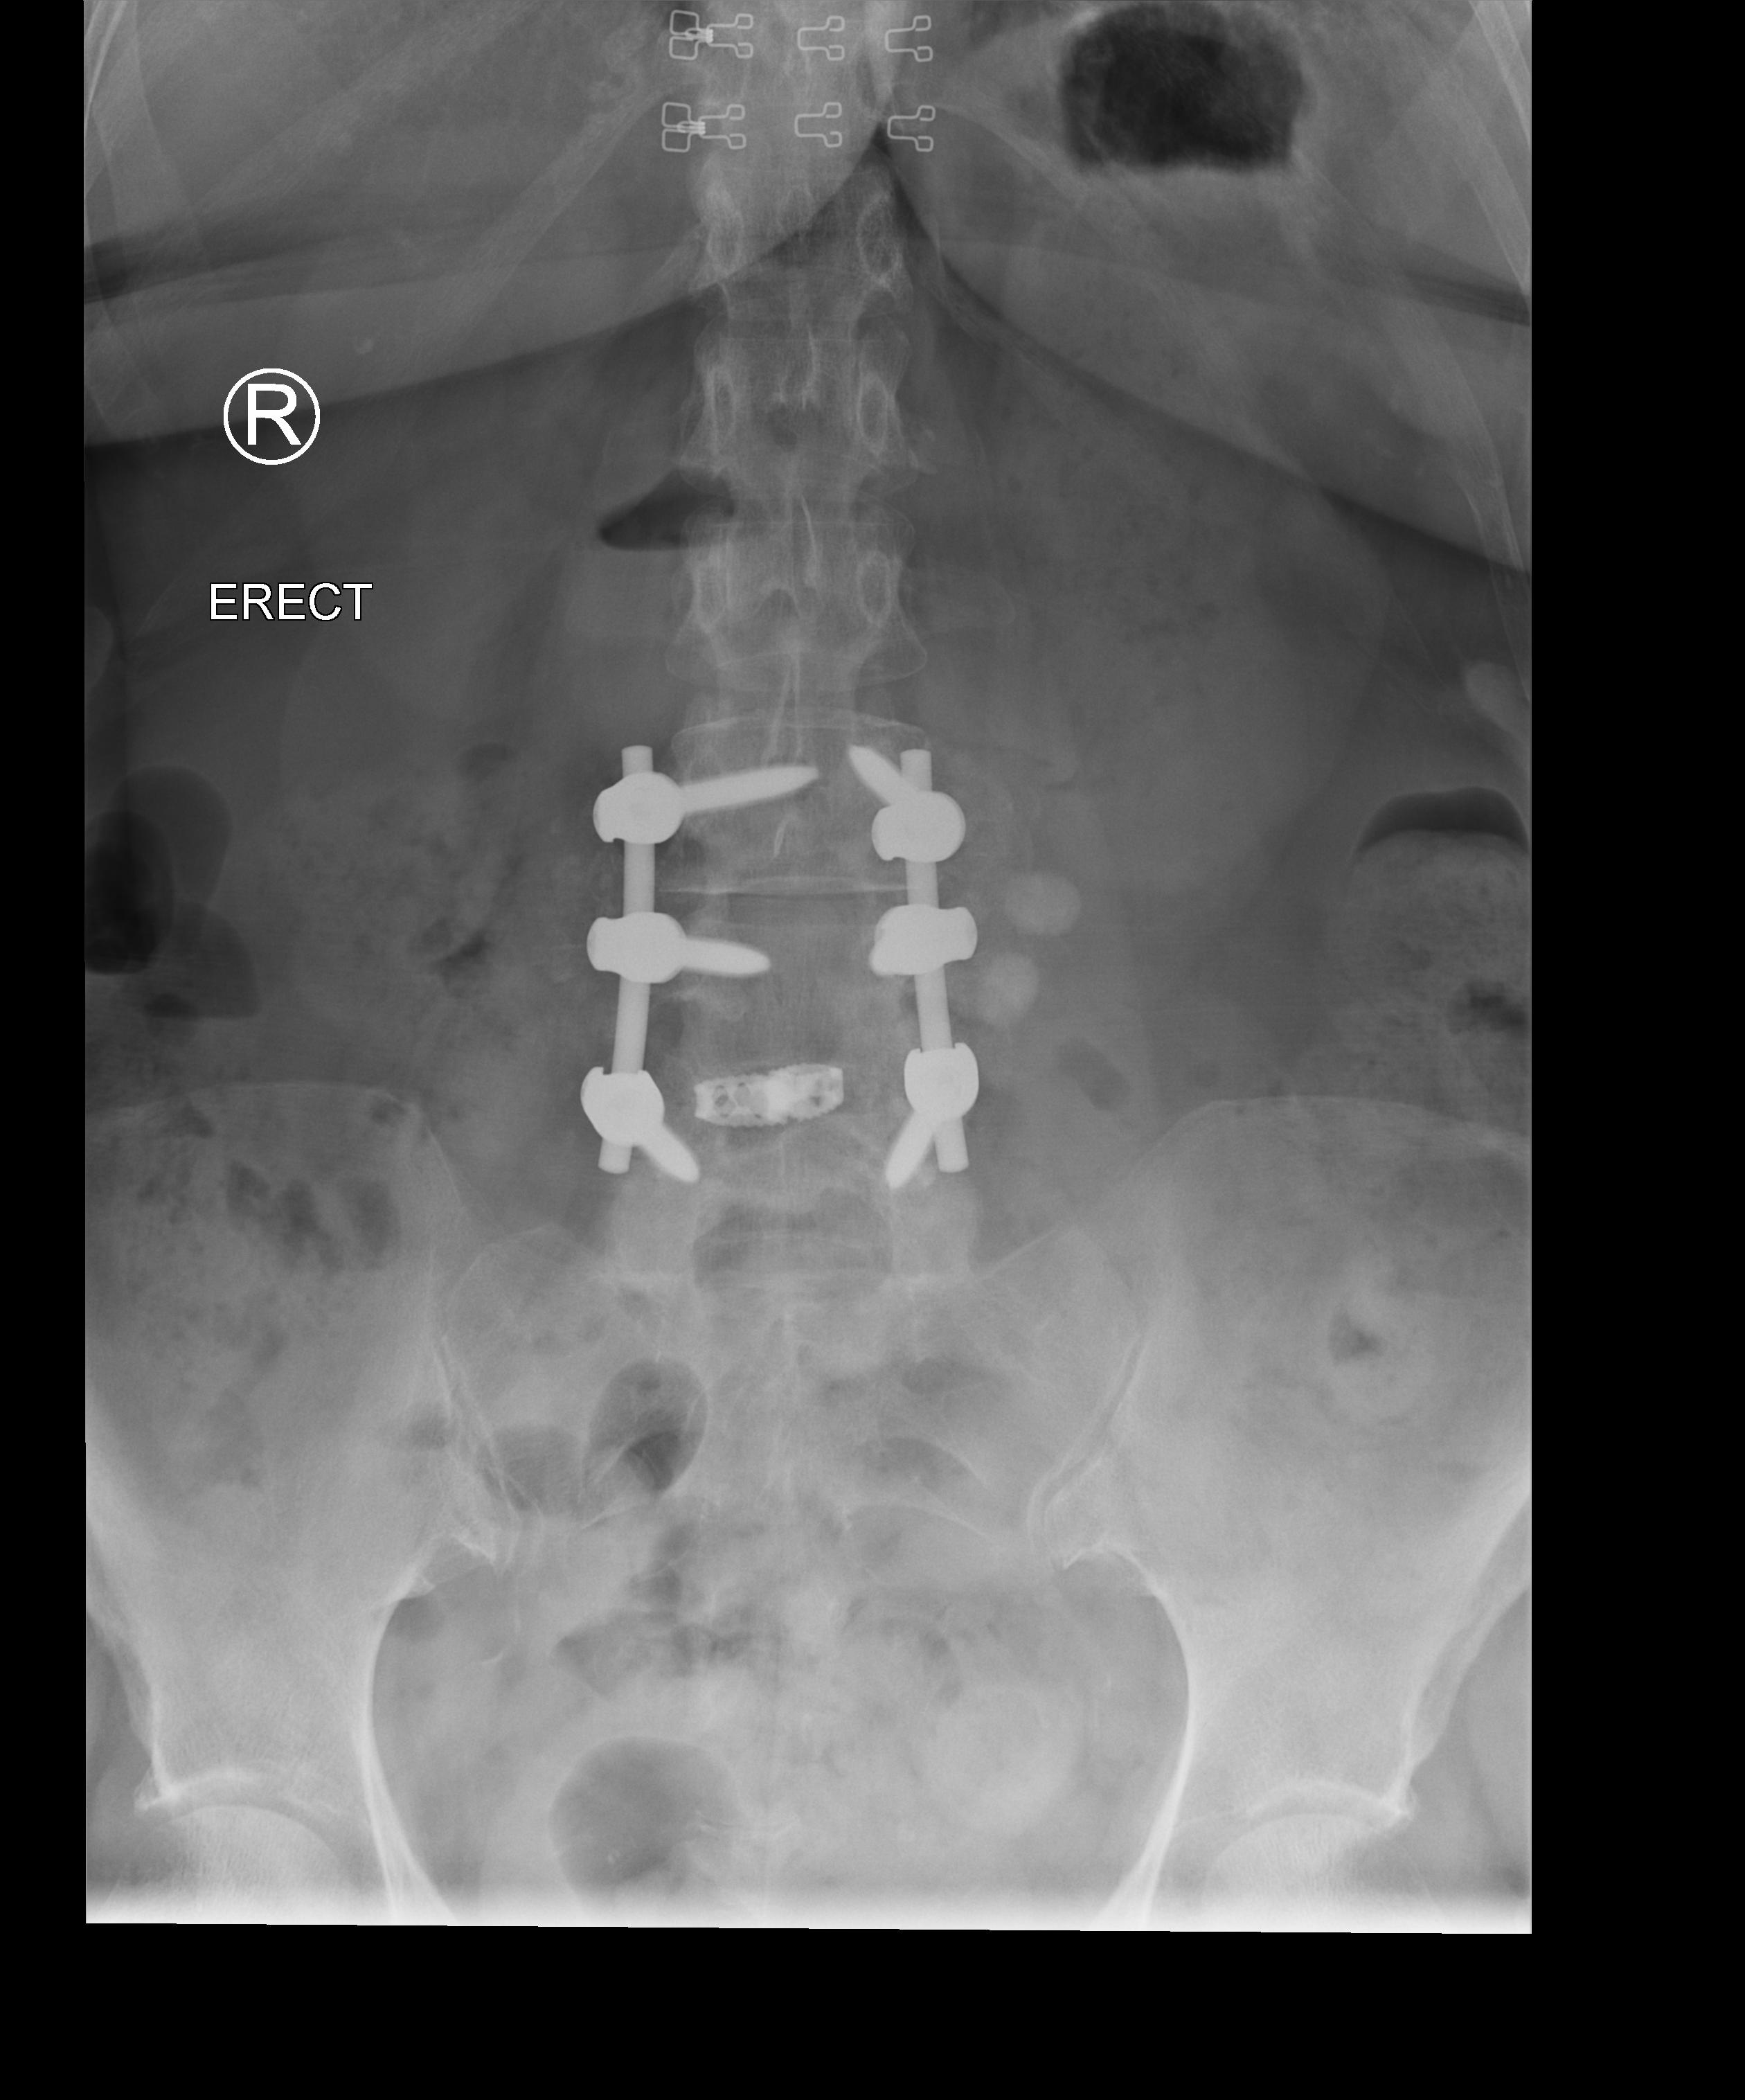
View: AP
Implant manufacturer: Styker everest (K2M)